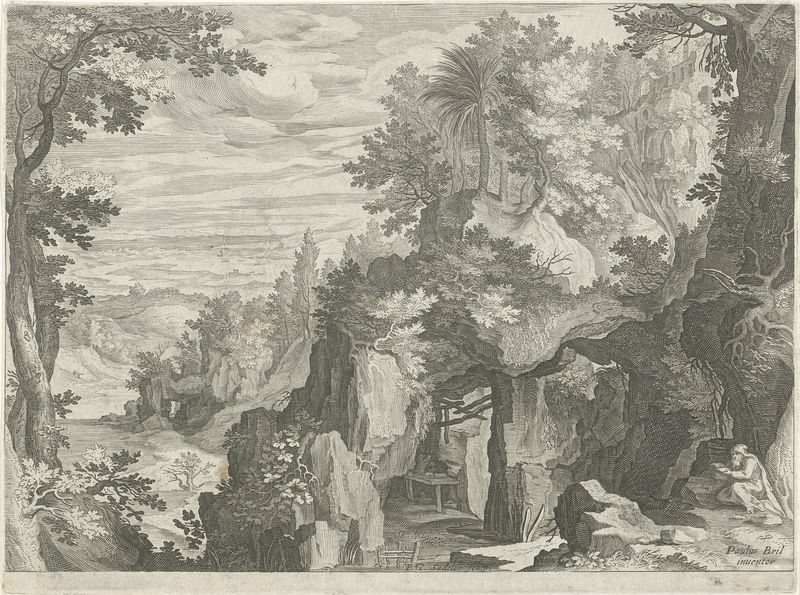
Titel: Berglandschap met een kluizenaar
Künstler: Aegidius Sadeler
Standort: Amsterdam
Institution: Rijksmuseum
Schlagwörter: baum, berg, blätter, felsen, himmel, laub, mann, umhang, weiß, wolken, bäume, landschaft, sitzen, äste, grau, holz, schwarz, tisch, zeichnung, zaun, stein, steine, ast, einsamkeit, horizont, natur, strauch, einsam, pflanzen, höhle, tal, wald, aussicht, topf, stab, fels, grafik, graphik, bank, staffage, palme, bretter, panorama, einöde, idyll, druck, druckgraphik, knien, säge, heiliger, eiche, verborgen, kupferstich, wals, eremit, hieronymus, einsiedler, staffagefigur, abgeschiedenheit, 1600, bril, paul bril, paulus bril